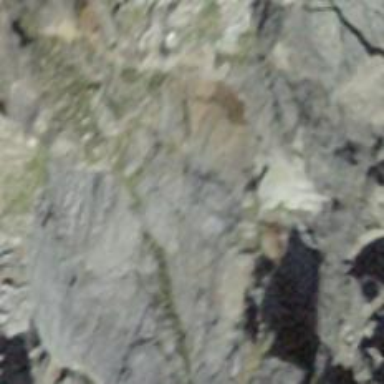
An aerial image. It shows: Natural cliff.